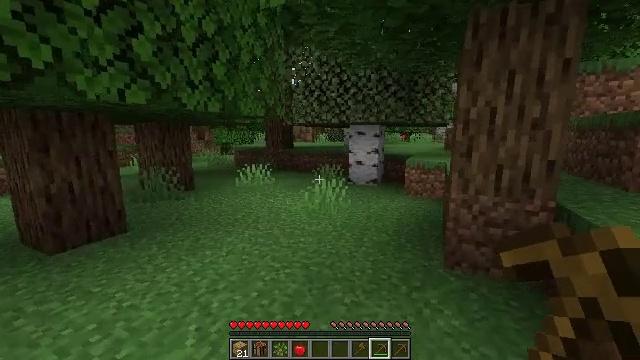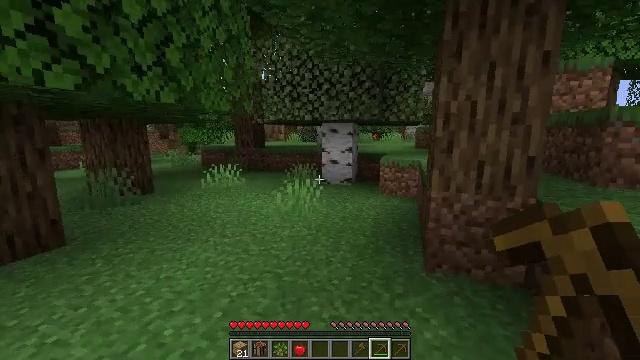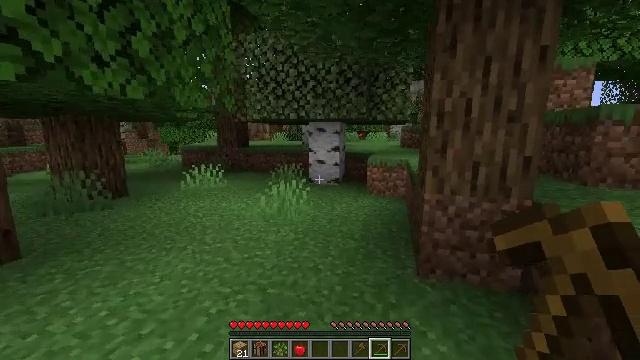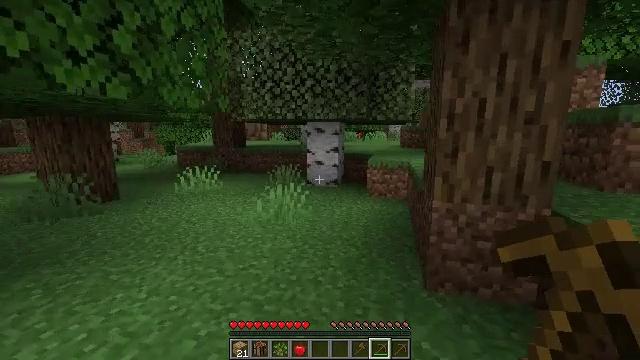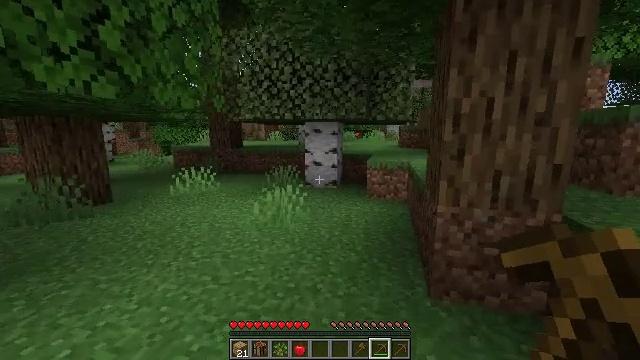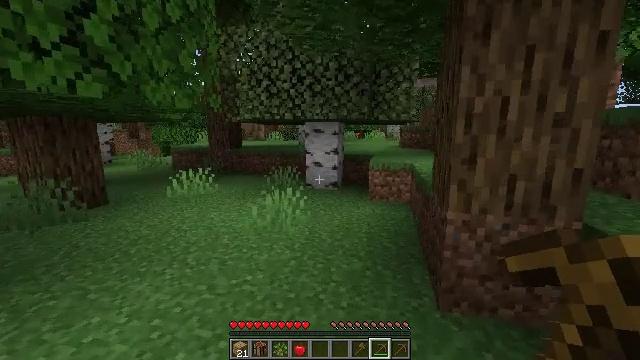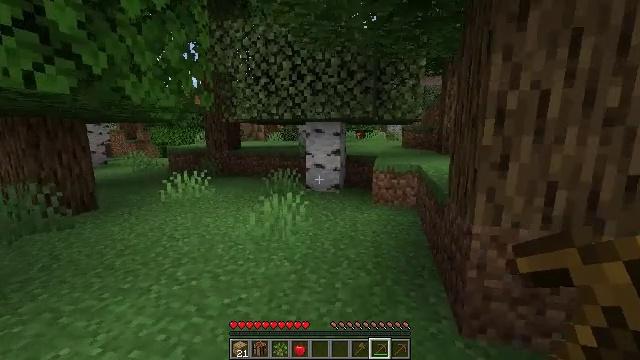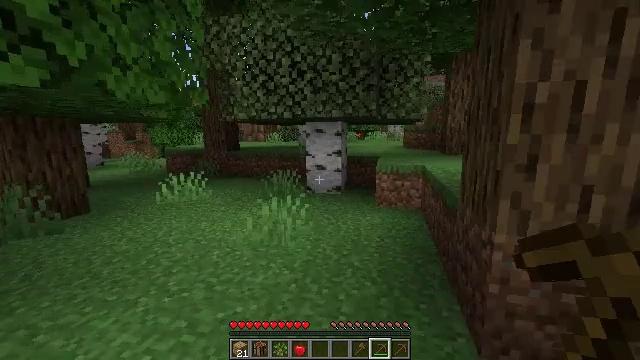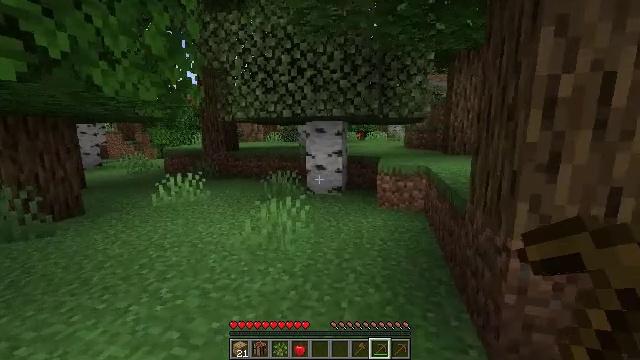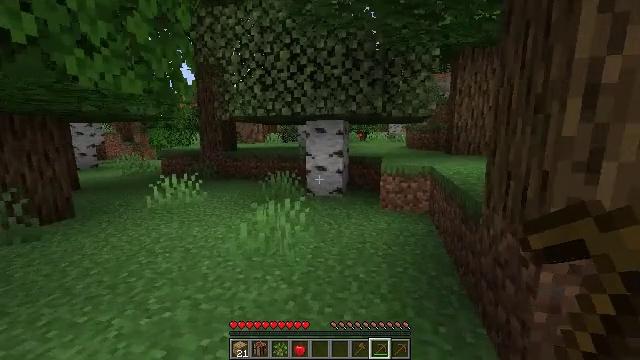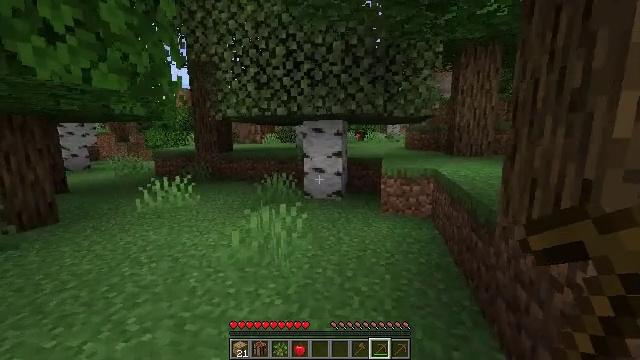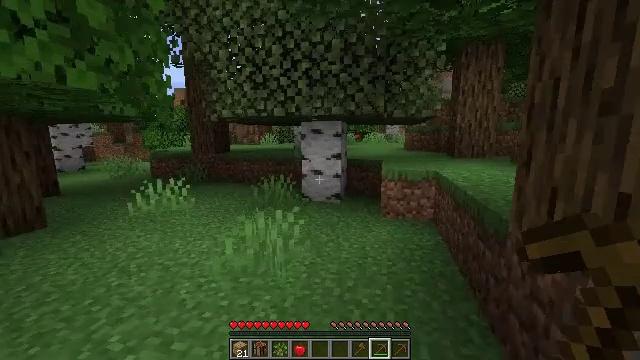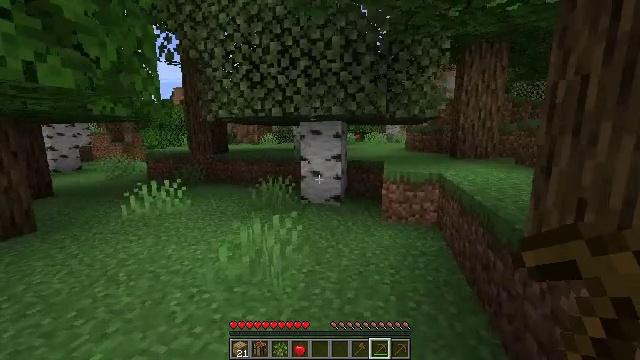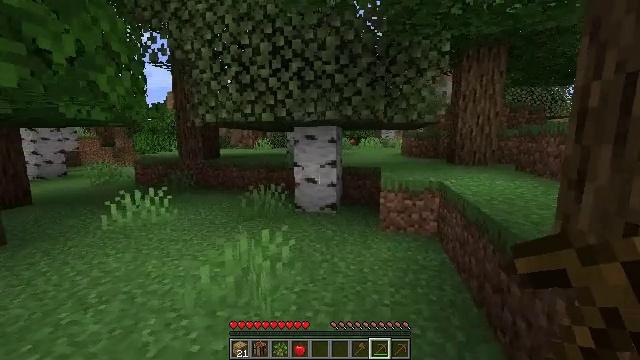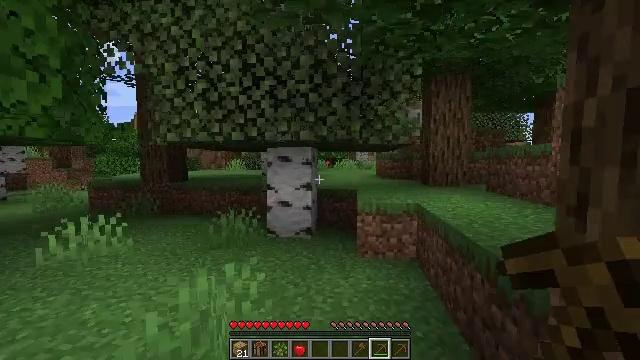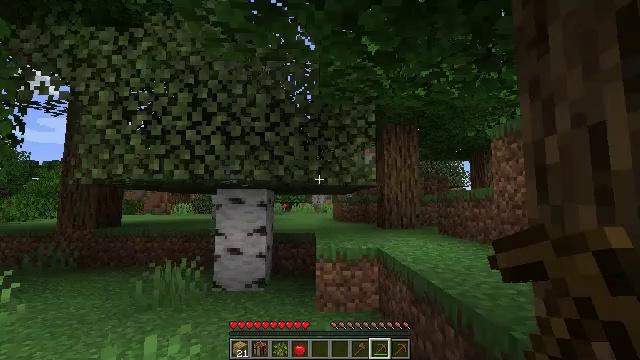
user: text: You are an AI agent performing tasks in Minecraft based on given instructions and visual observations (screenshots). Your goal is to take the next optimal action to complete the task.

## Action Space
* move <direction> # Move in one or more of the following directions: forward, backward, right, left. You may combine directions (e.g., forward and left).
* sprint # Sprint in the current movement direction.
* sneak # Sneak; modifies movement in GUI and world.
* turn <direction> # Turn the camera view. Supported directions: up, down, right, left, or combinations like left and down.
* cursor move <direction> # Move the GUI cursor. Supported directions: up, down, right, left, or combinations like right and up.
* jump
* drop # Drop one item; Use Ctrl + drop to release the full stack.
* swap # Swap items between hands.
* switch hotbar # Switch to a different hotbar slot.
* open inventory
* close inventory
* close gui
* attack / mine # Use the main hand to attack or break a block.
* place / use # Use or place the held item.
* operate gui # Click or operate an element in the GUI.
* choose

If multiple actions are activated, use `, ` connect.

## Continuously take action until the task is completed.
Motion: motion action
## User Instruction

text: Break the birch leaves block.
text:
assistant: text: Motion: move forward, turn right
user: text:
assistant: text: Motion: move forward, turn right
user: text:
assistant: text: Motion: move forward
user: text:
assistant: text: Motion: move forward
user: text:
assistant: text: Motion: move forward
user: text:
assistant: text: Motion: move forward
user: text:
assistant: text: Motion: move forward
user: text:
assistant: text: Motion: move forward
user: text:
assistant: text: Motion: move forward
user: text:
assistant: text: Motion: move forward
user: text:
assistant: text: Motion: move forward
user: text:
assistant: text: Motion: move forward
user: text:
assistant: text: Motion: move forward, turn right and up
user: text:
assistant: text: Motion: move forward, turn right and up
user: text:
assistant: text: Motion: move forward, turn right and up
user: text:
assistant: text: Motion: move forward, turn right and up
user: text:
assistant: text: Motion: move forward
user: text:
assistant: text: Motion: move forward
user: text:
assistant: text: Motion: move forward
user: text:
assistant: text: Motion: move forward
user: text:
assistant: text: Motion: move forward
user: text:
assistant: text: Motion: move forward, attack / mine
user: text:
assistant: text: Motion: move forward, attack / mine
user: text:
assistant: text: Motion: move forward, attack / mine
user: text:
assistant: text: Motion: turn right and up, attack / mine
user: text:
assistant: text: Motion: turn right and up, attack / mine
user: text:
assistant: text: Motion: turn right and up, attack / mine
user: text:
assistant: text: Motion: turn right and up, attack / mine
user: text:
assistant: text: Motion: attack / mine
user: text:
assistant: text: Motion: attack / mine